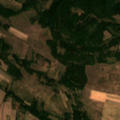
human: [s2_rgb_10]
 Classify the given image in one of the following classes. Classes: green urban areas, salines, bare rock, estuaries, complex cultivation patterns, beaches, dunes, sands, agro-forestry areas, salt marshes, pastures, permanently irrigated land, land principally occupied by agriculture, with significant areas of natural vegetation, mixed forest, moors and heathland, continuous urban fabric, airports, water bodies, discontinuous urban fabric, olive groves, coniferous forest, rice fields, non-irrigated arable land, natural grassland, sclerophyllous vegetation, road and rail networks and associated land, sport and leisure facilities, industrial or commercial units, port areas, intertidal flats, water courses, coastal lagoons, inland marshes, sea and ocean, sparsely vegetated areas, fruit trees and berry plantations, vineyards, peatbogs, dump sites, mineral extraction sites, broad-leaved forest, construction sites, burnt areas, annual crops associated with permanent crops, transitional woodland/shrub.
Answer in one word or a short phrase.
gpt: non-irrigated arable land, complex cultivation patterns, land principally occupied by agriculture, with significant areas of natural vegetation, broad-leaved forest